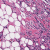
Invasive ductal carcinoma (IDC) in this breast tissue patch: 1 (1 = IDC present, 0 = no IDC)